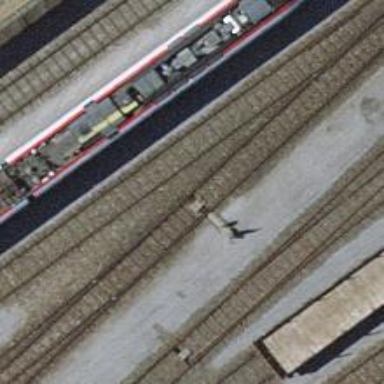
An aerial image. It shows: Railway switch.